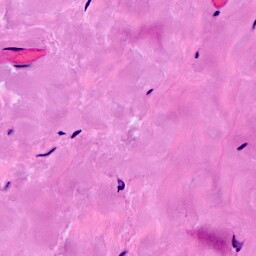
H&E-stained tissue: Breast